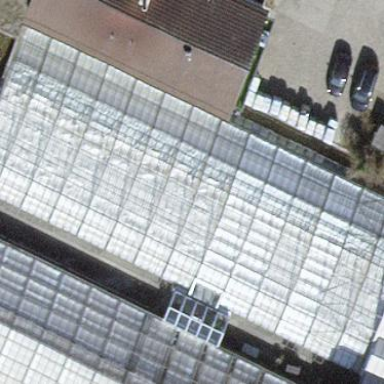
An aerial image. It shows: Greenhouse used for horticulture.